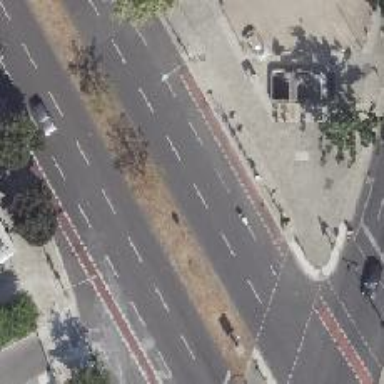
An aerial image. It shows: Secondary road with asphalt surface.